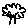
Label: tree